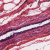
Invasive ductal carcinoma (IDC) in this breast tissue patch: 0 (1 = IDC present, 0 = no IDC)